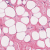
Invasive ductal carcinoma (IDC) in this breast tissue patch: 0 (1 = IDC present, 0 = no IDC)